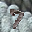
Label: 7